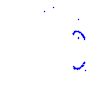
Particle: kaon